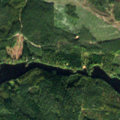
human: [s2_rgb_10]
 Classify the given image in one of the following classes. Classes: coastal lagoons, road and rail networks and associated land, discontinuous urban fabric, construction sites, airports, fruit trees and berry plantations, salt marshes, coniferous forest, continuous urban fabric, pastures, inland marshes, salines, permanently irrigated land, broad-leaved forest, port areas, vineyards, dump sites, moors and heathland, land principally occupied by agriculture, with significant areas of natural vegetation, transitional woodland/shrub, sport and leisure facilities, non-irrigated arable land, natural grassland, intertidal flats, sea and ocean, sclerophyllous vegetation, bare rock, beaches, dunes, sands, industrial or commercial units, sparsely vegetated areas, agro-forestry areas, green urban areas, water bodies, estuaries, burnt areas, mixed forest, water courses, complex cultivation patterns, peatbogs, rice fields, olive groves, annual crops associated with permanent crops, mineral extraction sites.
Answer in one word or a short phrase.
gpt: coniferous forest, mixed forest, transitional woodland/shrub, water bodies